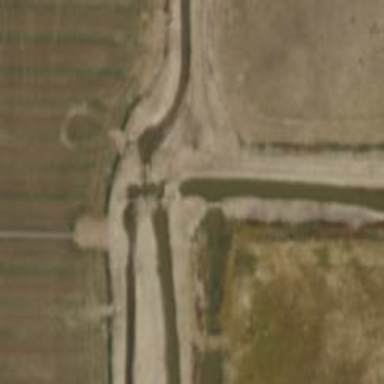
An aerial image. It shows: Sluice gate on the waterway.